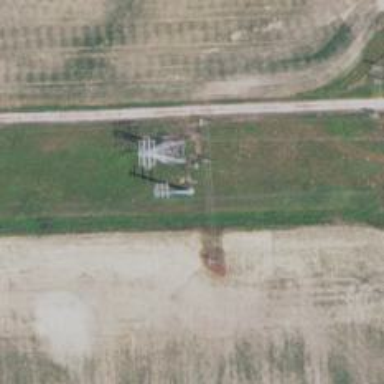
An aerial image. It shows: Power tower.